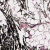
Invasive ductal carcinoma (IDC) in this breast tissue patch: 0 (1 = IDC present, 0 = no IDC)